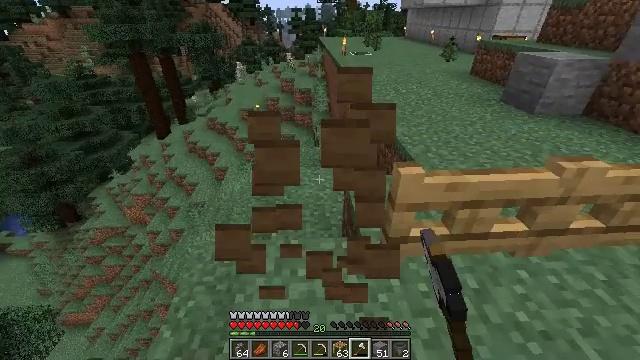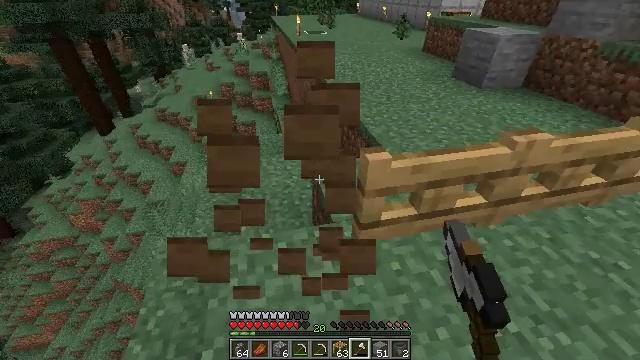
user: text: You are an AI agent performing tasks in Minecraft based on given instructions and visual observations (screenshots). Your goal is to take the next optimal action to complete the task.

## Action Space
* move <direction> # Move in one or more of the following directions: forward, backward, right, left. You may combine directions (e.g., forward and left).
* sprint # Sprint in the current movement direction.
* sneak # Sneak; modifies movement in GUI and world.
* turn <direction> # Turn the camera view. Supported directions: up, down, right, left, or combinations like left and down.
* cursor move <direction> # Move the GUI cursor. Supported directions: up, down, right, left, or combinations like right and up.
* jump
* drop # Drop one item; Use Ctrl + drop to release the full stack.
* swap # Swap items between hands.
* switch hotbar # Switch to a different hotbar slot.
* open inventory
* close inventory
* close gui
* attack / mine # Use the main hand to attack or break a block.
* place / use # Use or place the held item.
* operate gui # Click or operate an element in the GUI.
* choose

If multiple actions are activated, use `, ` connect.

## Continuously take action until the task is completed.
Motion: motion action
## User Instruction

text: Remove the spruce fence from the structure.
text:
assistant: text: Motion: move forward, turn right and down
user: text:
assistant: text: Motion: no_op